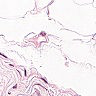
Metastatic tissue present: no